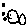
Label: fish